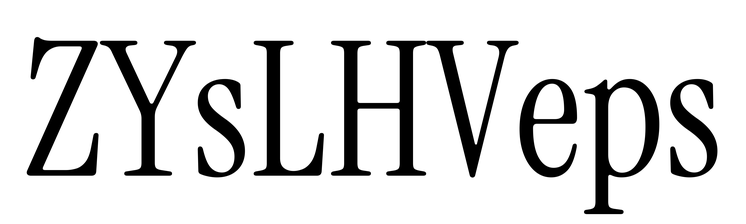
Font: InstrumentSerif-Regular